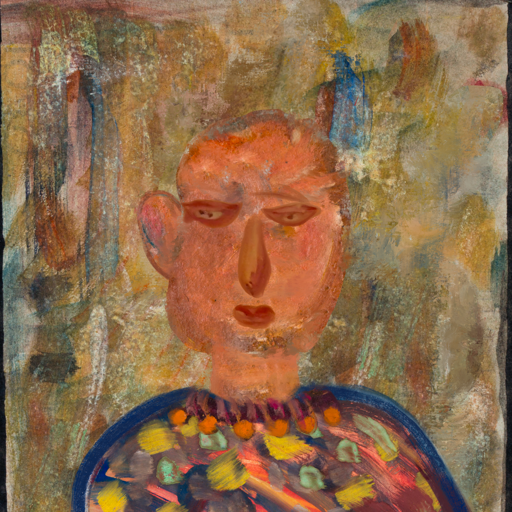
Background: Pipe, Head And Neck Front: Boggyland, Face Front: Pious_Lady, Bust: Mother_And_Son_Mother, Hair Front: Blank, Head Accessory: Blank, Second Necklace: Blank, Necklace: Doll, Baby: Blank